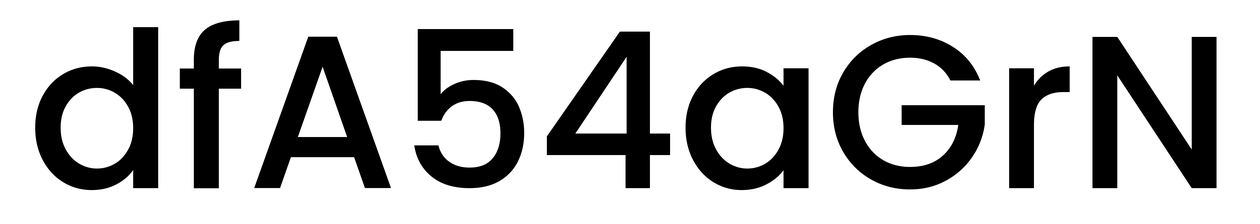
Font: Poppins-Medium